Question: I did some LDA using scikit-learn's LDA function and I noticed in my resulting plots that there is a non-zero correlation between LDs.
'''
from sklearn.lda import LDA
sklearn_lda = LDA(n_components=2)
transf_lda = sklearn_lda.fit_transform(X, y)
'''
This is very concerning, so I went back and used the Iris data set as reference. I also found in the scikit documentation the same non-zero correlation LDA plot, which I could reproduce.
Anyway, to give you an overview how it looks like
- - -

I have put the code into <URL> if you want to take a look at it and try it yourself.
The scikit-documentation that is consistent with the (wrong) result in the upper-left: <URL>
The LDA in R, which is shown in the lower right: <URL>
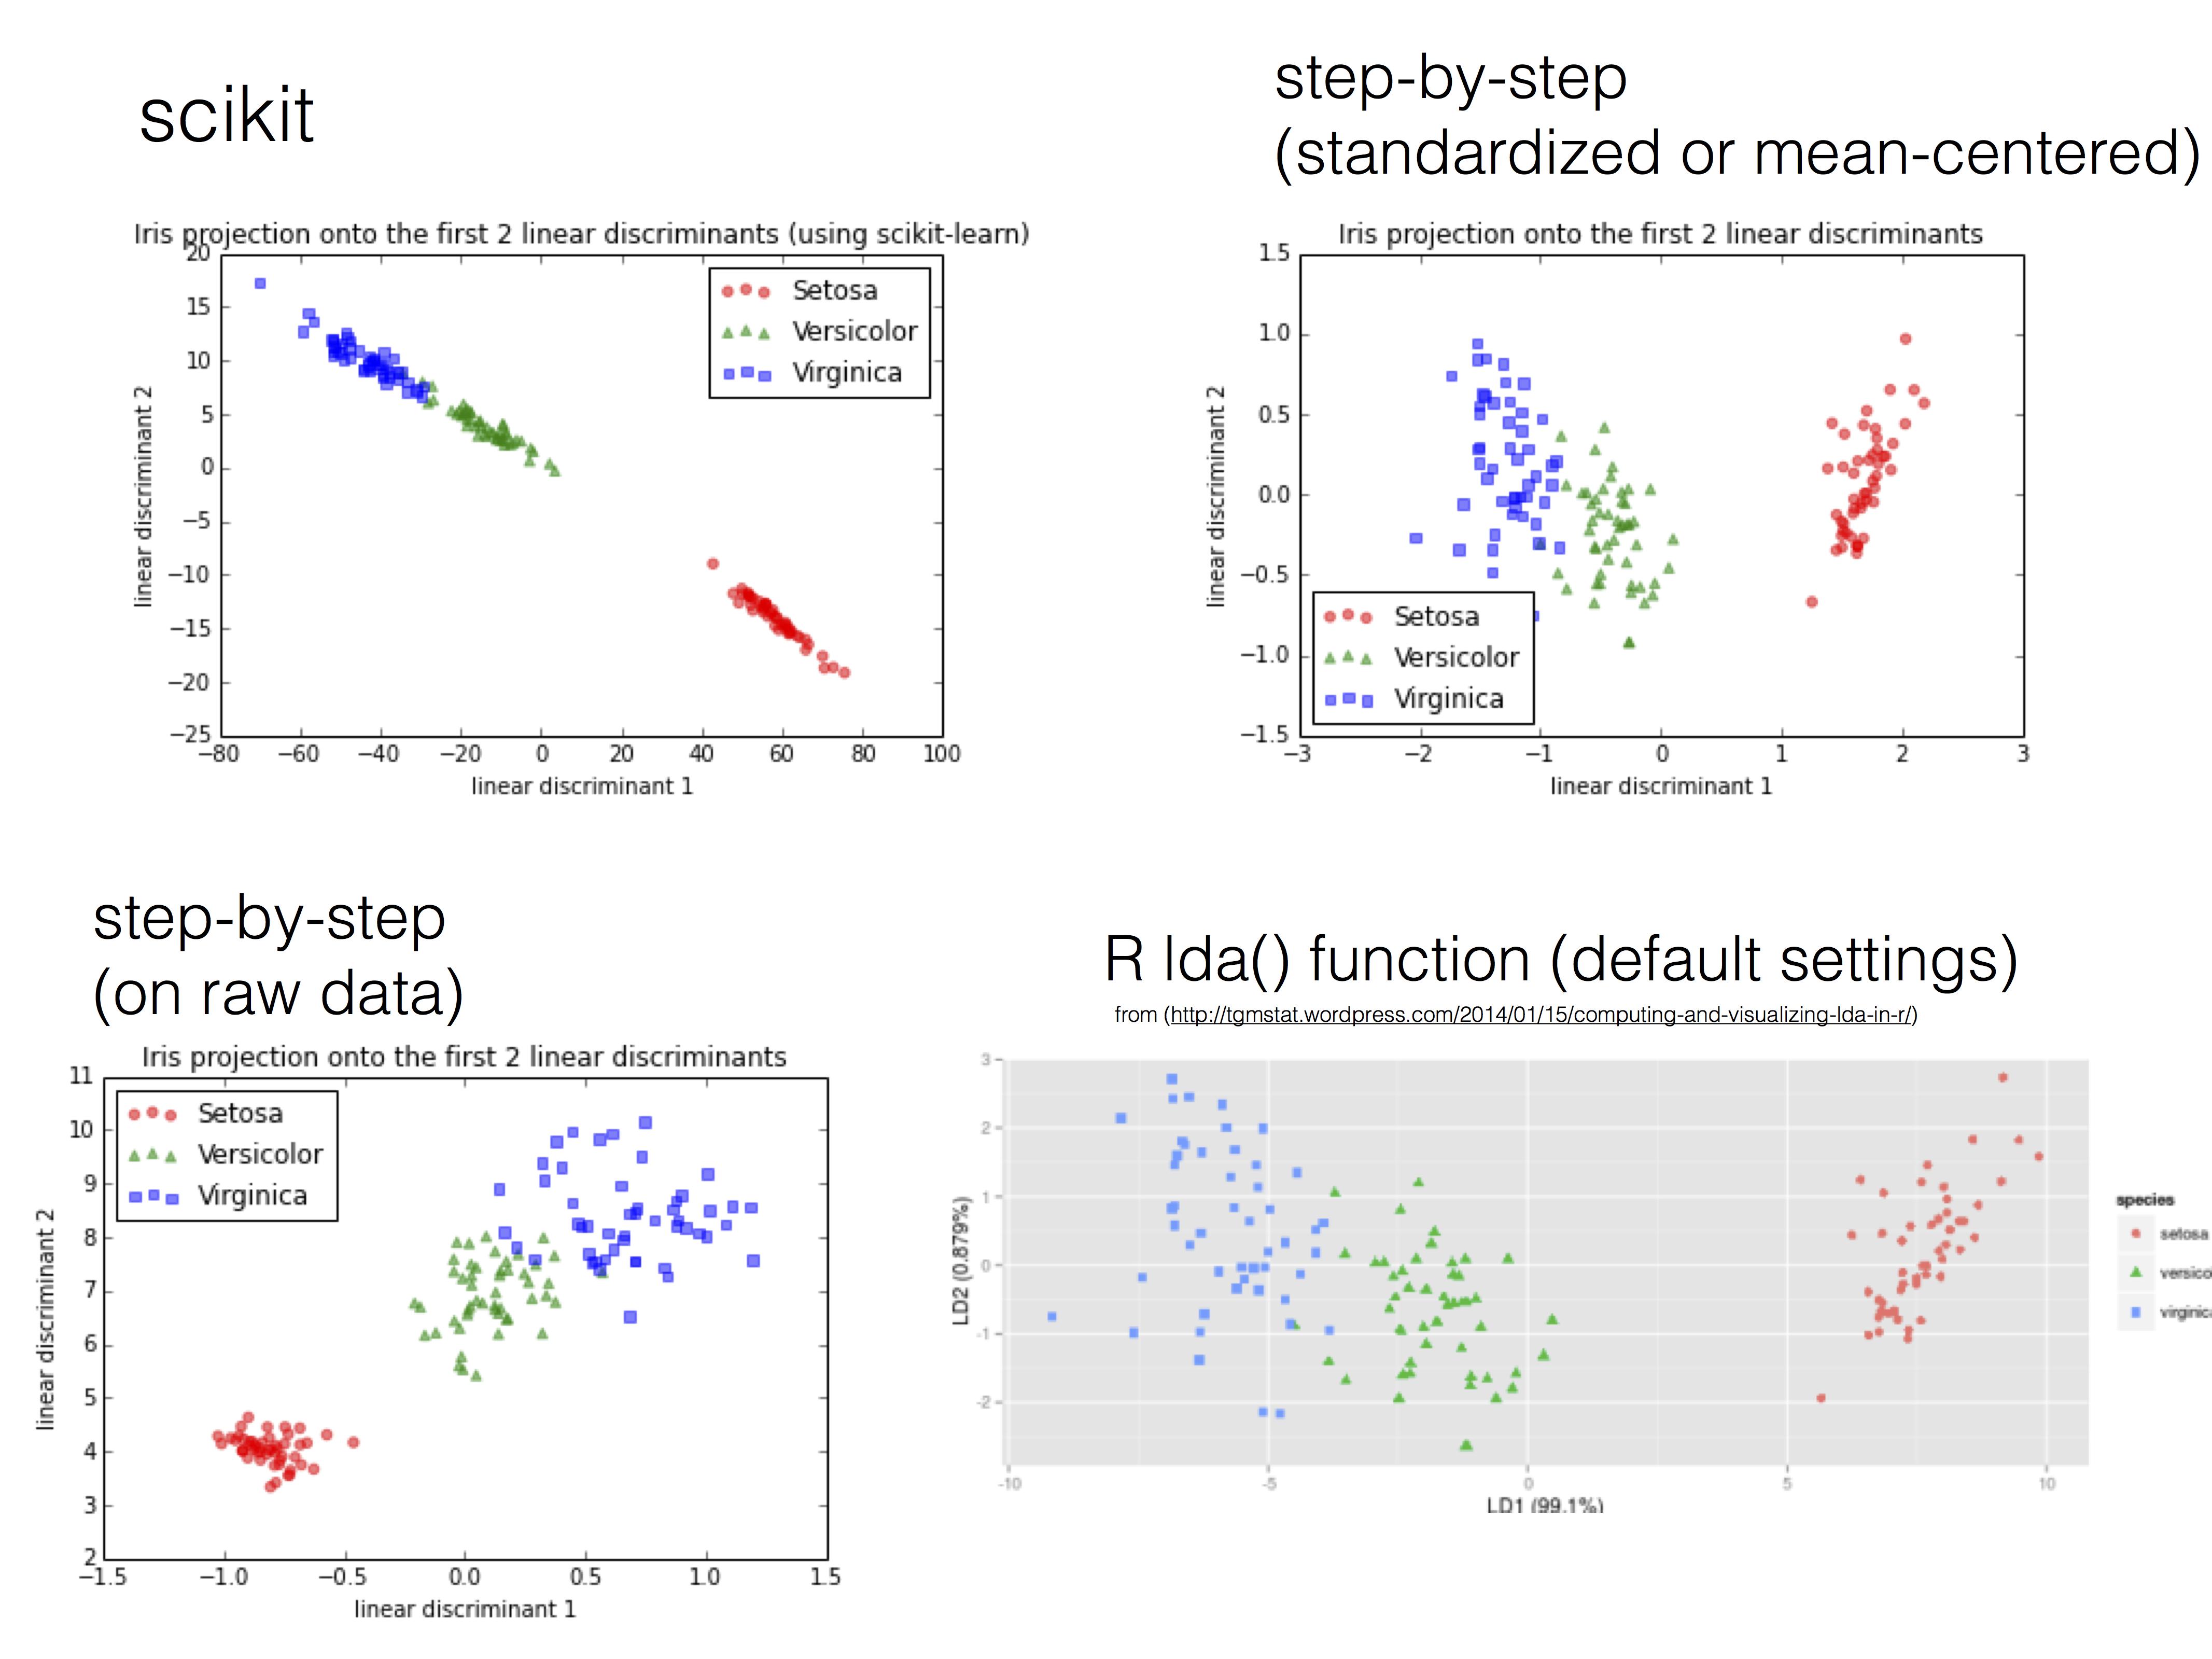
Answer: There was indeed a bug in the LDA's transform function: the classifier weights were erroneously applied after the actual transform. This has been fixed <URL>. The changes have been merged into the master branch, so it should be in the 1.6 release of scikit-learn.